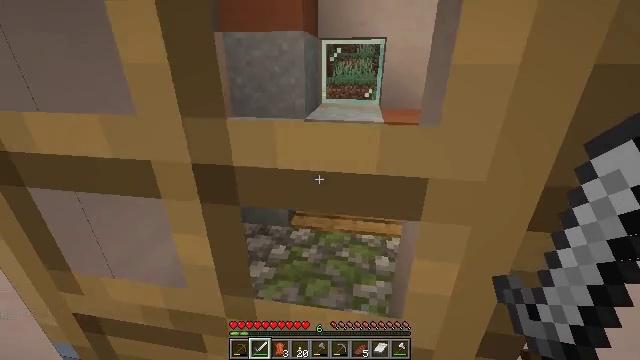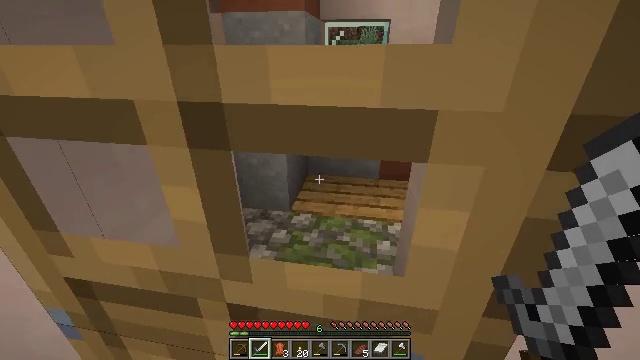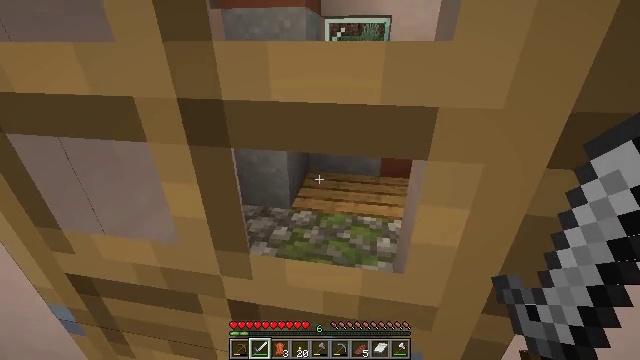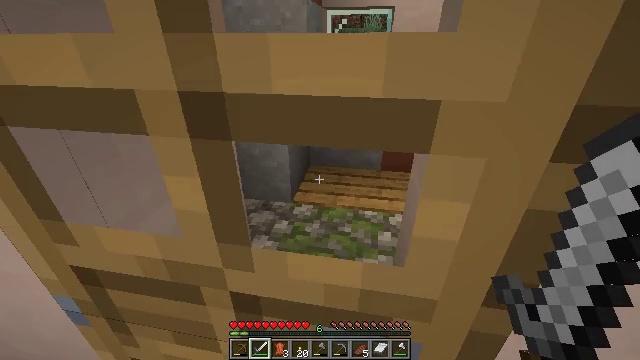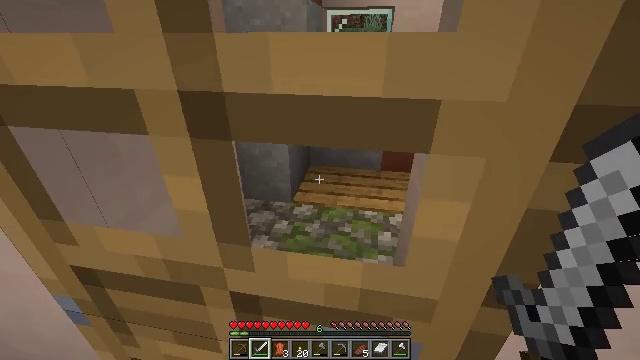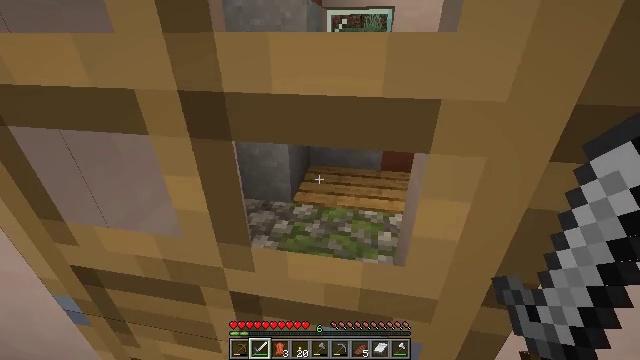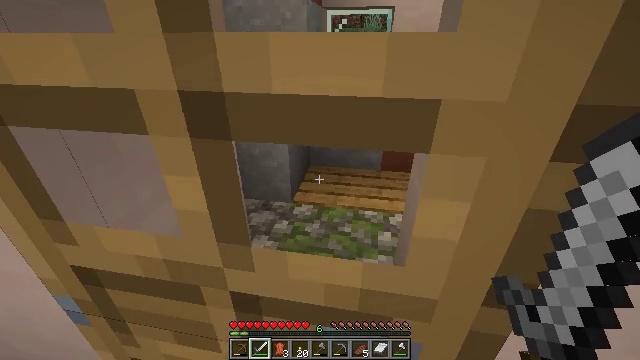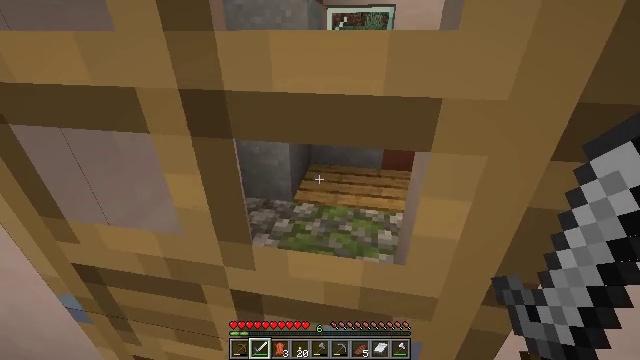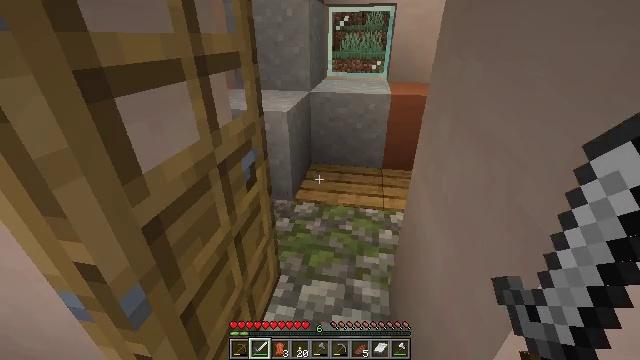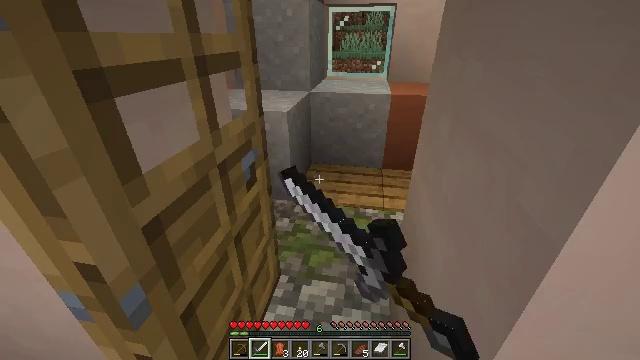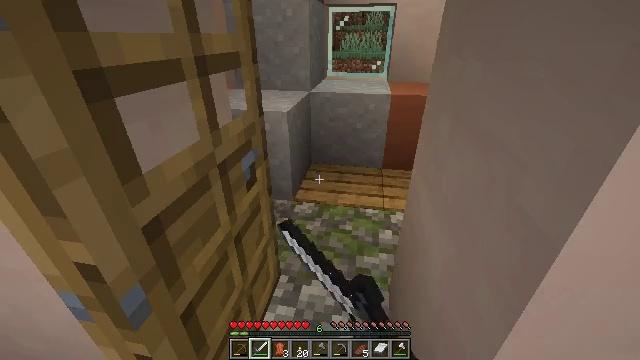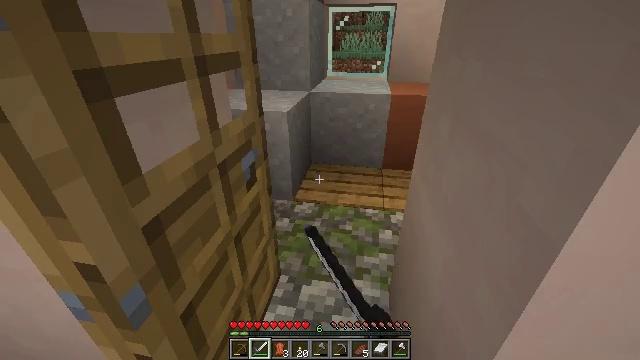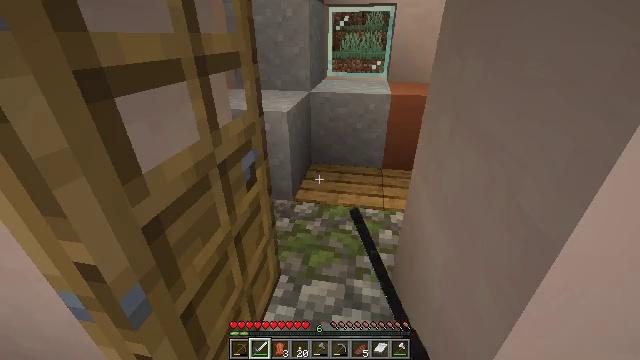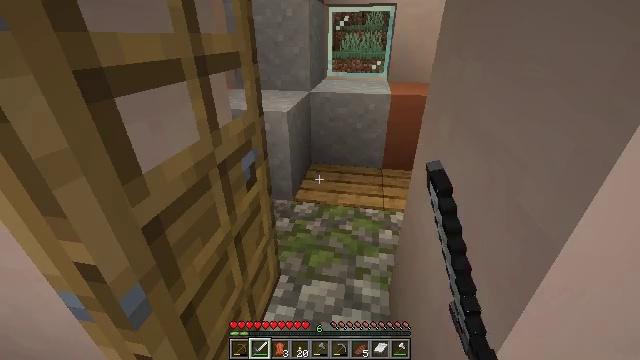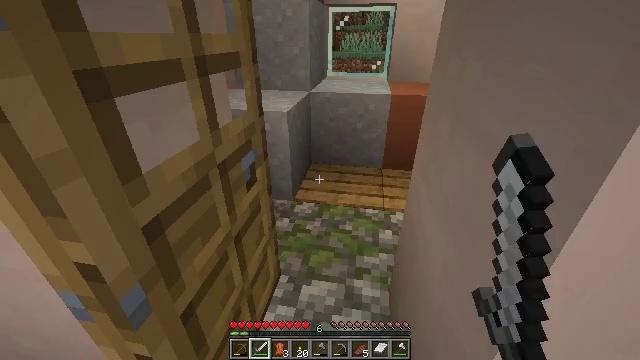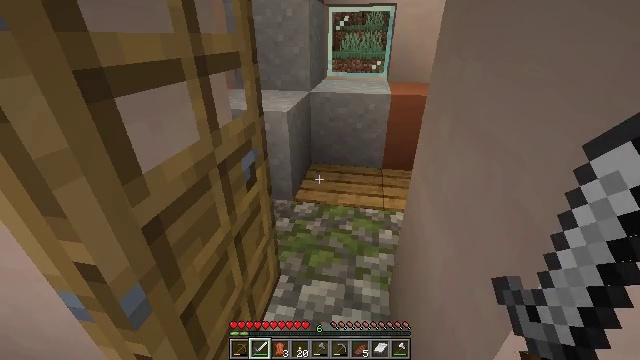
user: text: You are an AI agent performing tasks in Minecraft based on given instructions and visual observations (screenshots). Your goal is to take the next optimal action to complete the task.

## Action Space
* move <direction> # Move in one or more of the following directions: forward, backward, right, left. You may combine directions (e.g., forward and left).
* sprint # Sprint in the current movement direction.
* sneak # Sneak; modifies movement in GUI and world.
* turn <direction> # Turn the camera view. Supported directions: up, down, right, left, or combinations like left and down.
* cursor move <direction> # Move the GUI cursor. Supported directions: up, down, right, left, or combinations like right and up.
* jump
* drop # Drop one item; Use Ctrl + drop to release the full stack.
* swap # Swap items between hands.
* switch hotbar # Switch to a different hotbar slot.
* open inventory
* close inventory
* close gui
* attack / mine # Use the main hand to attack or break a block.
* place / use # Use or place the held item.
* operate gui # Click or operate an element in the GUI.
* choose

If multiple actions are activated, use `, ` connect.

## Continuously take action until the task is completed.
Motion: motion action
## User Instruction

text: Collect a hay block for crafting.
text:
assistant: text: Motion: turn down
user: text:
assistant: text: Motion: no_op
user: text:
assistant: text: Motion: turn down
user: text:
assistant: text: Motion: no_op
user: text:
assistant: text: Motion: no_op
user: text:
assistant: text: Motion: no_op
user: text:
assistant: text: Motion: no_op
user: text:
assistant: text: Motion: use / place
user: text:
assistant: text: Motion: use / place
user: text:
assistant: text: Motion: use / place
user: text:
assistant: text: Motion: use / place
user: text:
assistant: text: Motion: no_op
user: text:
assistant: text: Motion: no_op
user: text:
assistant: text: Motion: no_op
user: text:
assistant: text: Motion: no_op
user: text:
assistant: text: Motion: move forward, turn right and up
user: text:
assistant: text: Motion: move forward, turn right and up
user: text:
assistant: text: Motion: move forward
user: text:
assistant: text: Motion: move forward
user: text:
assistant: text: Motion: move forward
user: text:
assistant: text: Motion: move forward, turn right
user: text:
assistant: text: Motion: move forward, turn right and up
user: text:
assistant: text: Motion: turn right
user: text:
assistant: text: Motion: turn right
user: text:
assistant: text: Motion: turn right
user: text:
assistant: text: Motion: turn right
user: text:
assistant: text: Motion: turn right
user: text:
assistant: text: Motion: turn right and up
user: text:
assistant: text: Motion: turn right
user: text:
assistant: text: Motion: turn right and up